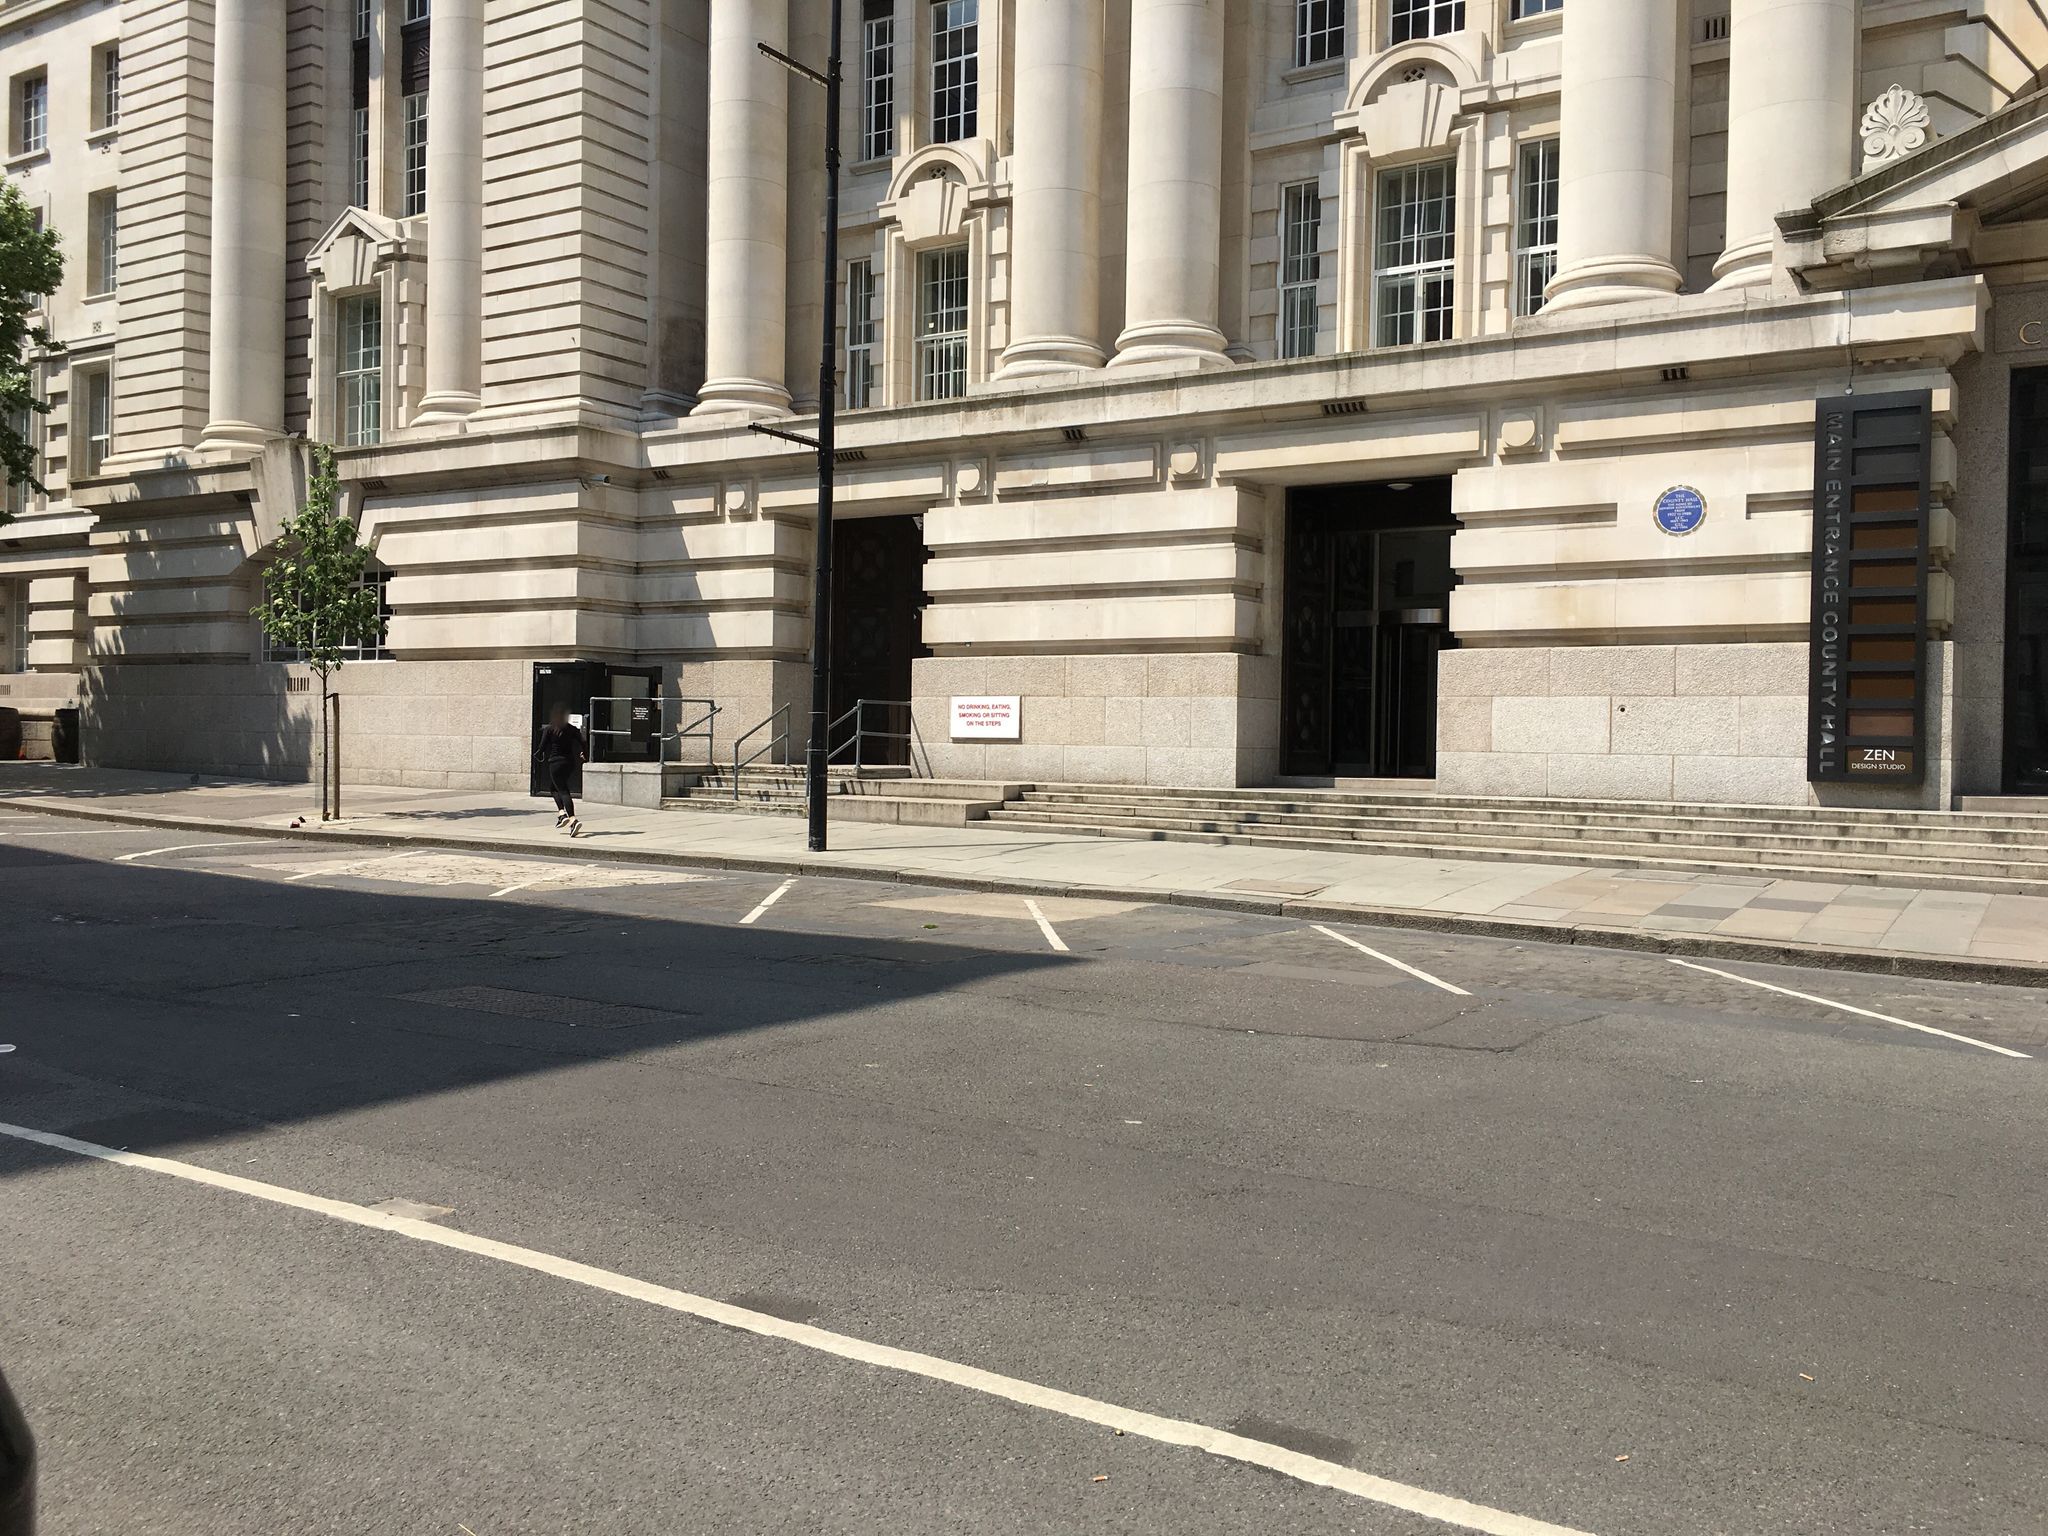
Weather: clear
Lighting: day
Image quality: good
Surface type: walking surface
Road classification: footway, cycleway, pedestrian
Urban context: urban centre
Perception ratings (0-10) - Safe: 8.48, Lively: 7.37, Beautiful: 6.27, Boring: 5.34, Depressing: 0.7, Wealthy: 9.12